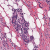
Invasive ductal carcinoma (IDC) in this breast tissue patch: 1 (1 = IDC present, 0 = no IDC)